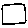
Label: square